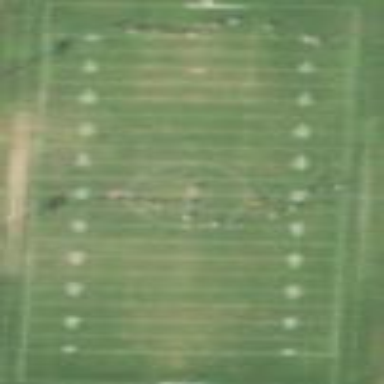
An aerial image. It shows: American football pitch for leisure and sport activities.